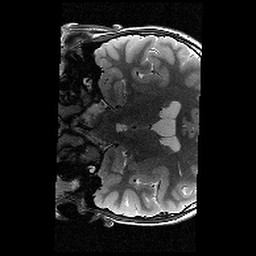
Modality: T2w
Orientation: coronal
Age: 11
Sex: male
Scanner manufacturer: siemens
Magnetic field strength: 3 T
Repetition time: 9.23 s
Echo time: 0.067 s